Interaction volume radius: 5 \u00c5
Interaction volume height: 10 \u00c5
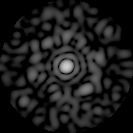
Disorder parameter: 0.7985